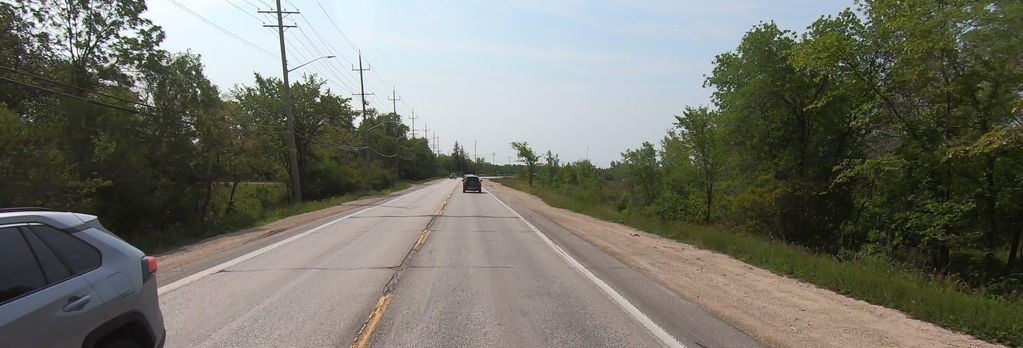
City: winnipeg